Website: slack
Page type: billing-address
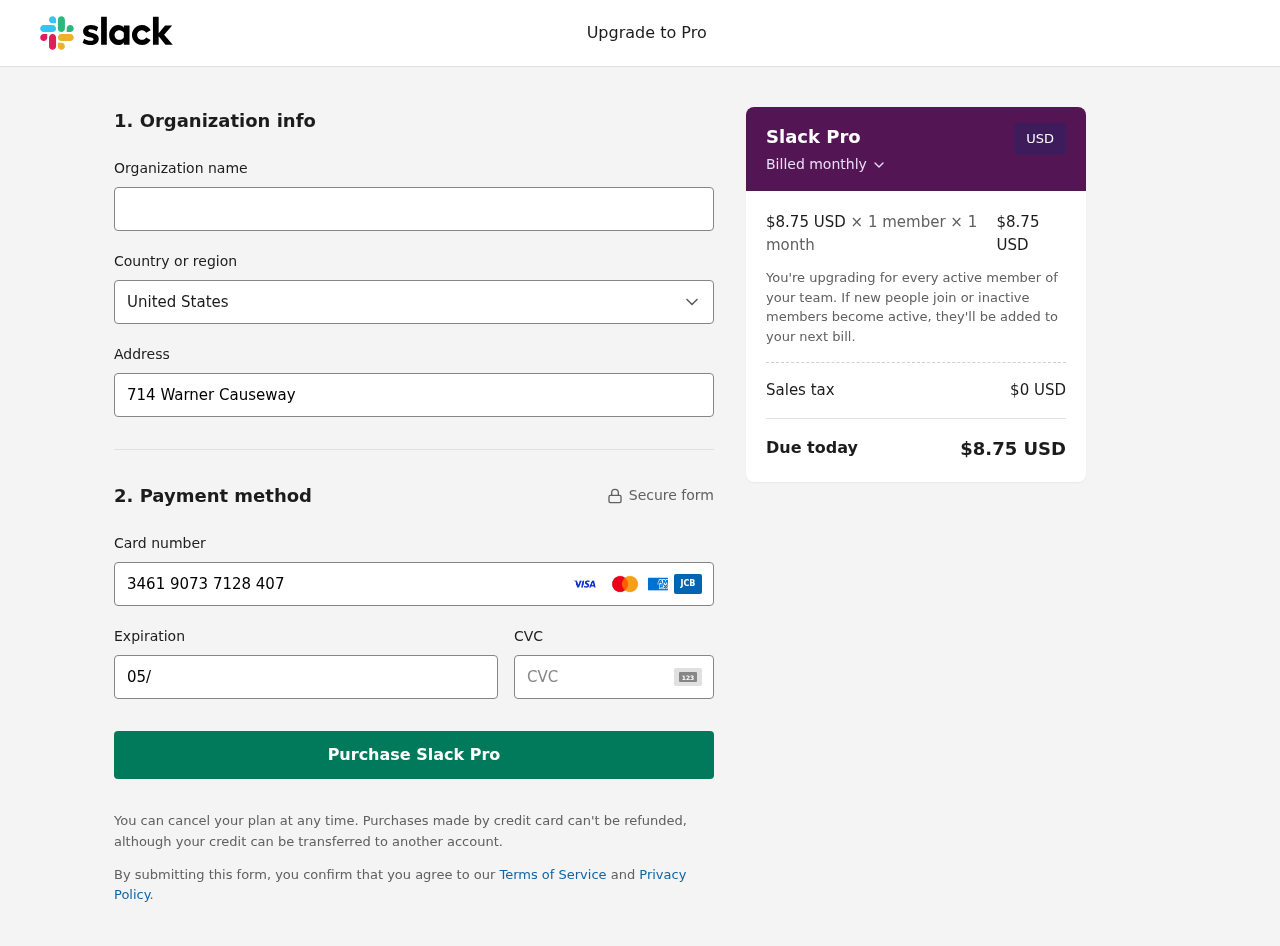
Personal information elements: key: PII_CARD_CVV
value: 5838
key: PII_CARD_EXPIRY
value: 05/30
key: PII_CARD_NUMBER
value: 3461 9073 7128 407
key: PII_COUNTRY
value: United States
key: PII_STREET
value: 714 Warner Causeway
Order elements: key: ORDER_PRICE_PER_MEMBER
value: $8.75 USD
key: ORDER_MEMBER_COUNT
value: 1
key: ORDER_MONTH_COUNT
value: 1
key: ORDER_SUBTOTAL
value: $8.75 USD
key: ORDER_TAX
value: $0
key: ORDER_TOTAL
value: $8.75 USD